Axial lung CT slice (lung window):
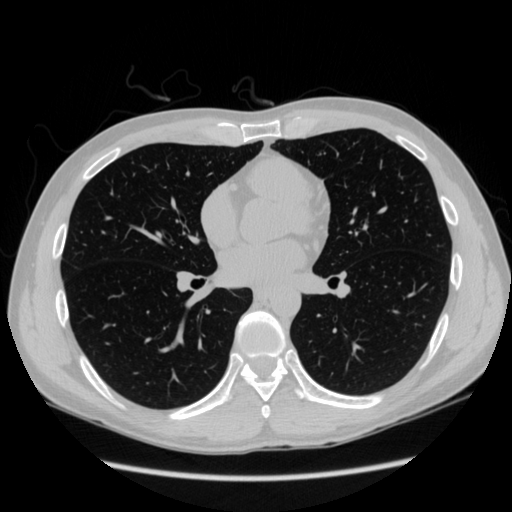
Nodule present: no